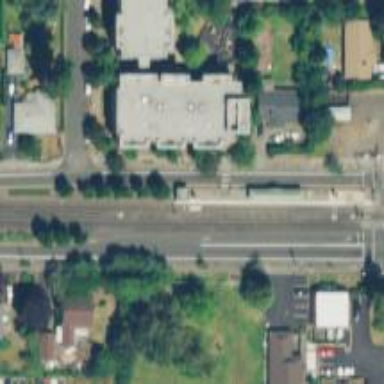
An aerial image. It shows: Light rail electrified with contact line.